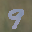
Label: 9